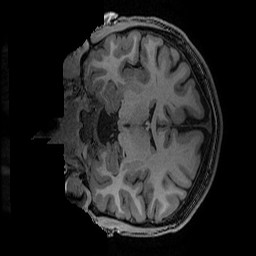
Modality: T1w
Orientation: coronal
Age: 18
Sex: male
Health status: ill
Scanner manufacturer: ge
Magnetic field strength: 3 T
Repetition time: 0.007664 s
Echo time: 0.00342 s